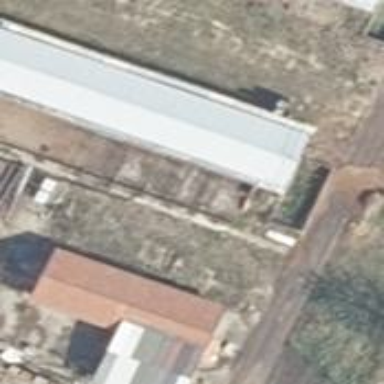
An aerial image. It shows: Sty building.